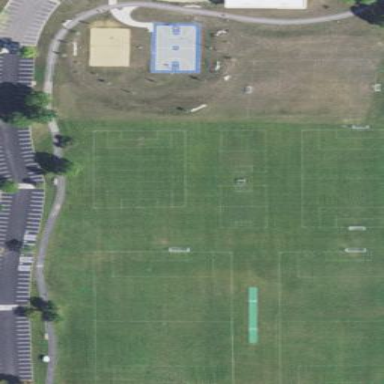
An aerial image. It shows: Soccer pitch designated for leisure and sports activities.